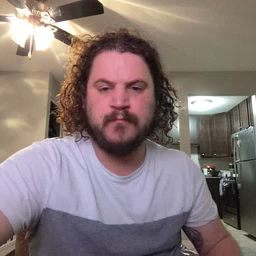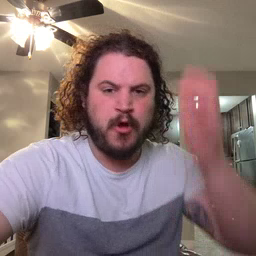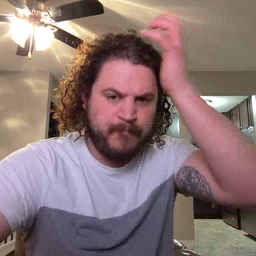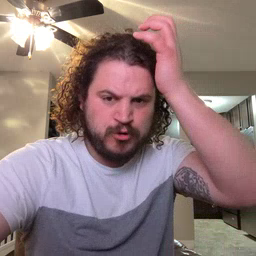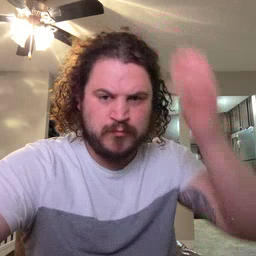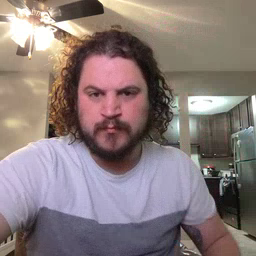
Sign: garbage